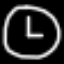
Label: clock